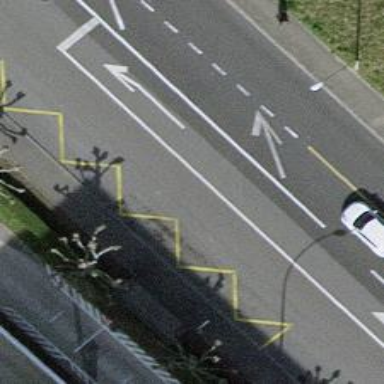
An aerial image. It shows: Secondary road with asphalt surface. There is bus lane on the right and shared bus and cycle lane on the right side as well.